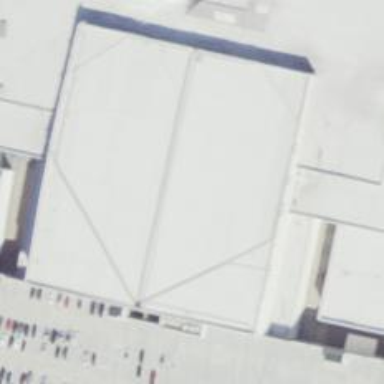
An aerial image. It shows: Stadium designed for basketball matches.